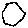
Label: hexagon